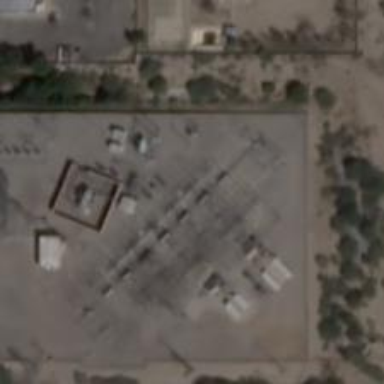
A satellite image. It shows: Switch for power supply.